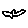
Label: bird